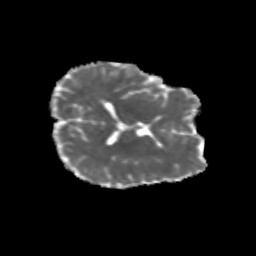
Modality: MD
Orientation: axial
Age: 26
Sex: female
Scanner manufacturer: siemens
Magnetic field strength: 3 T
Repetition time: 3.5 s
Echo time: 0.113 s